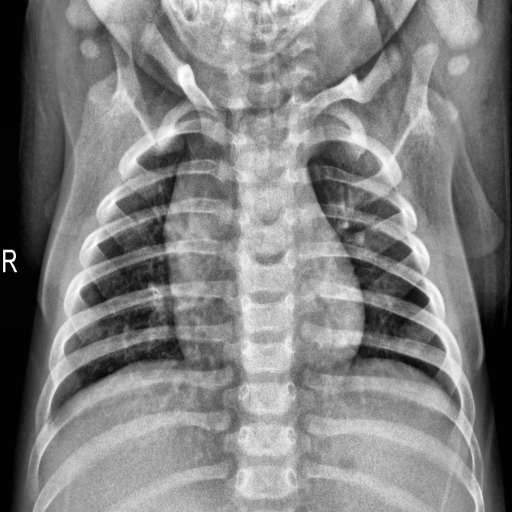
Finding: NORMAL